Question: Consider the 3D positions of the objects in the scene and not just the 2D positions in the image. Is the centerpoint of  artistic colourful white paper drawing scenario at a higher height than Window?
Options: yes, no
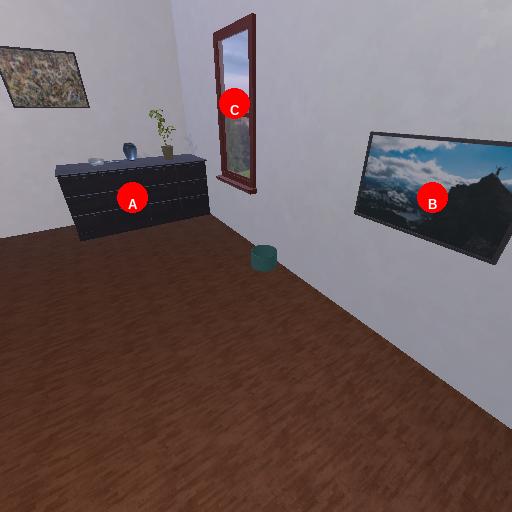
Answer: yes